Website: walmart
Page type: payment
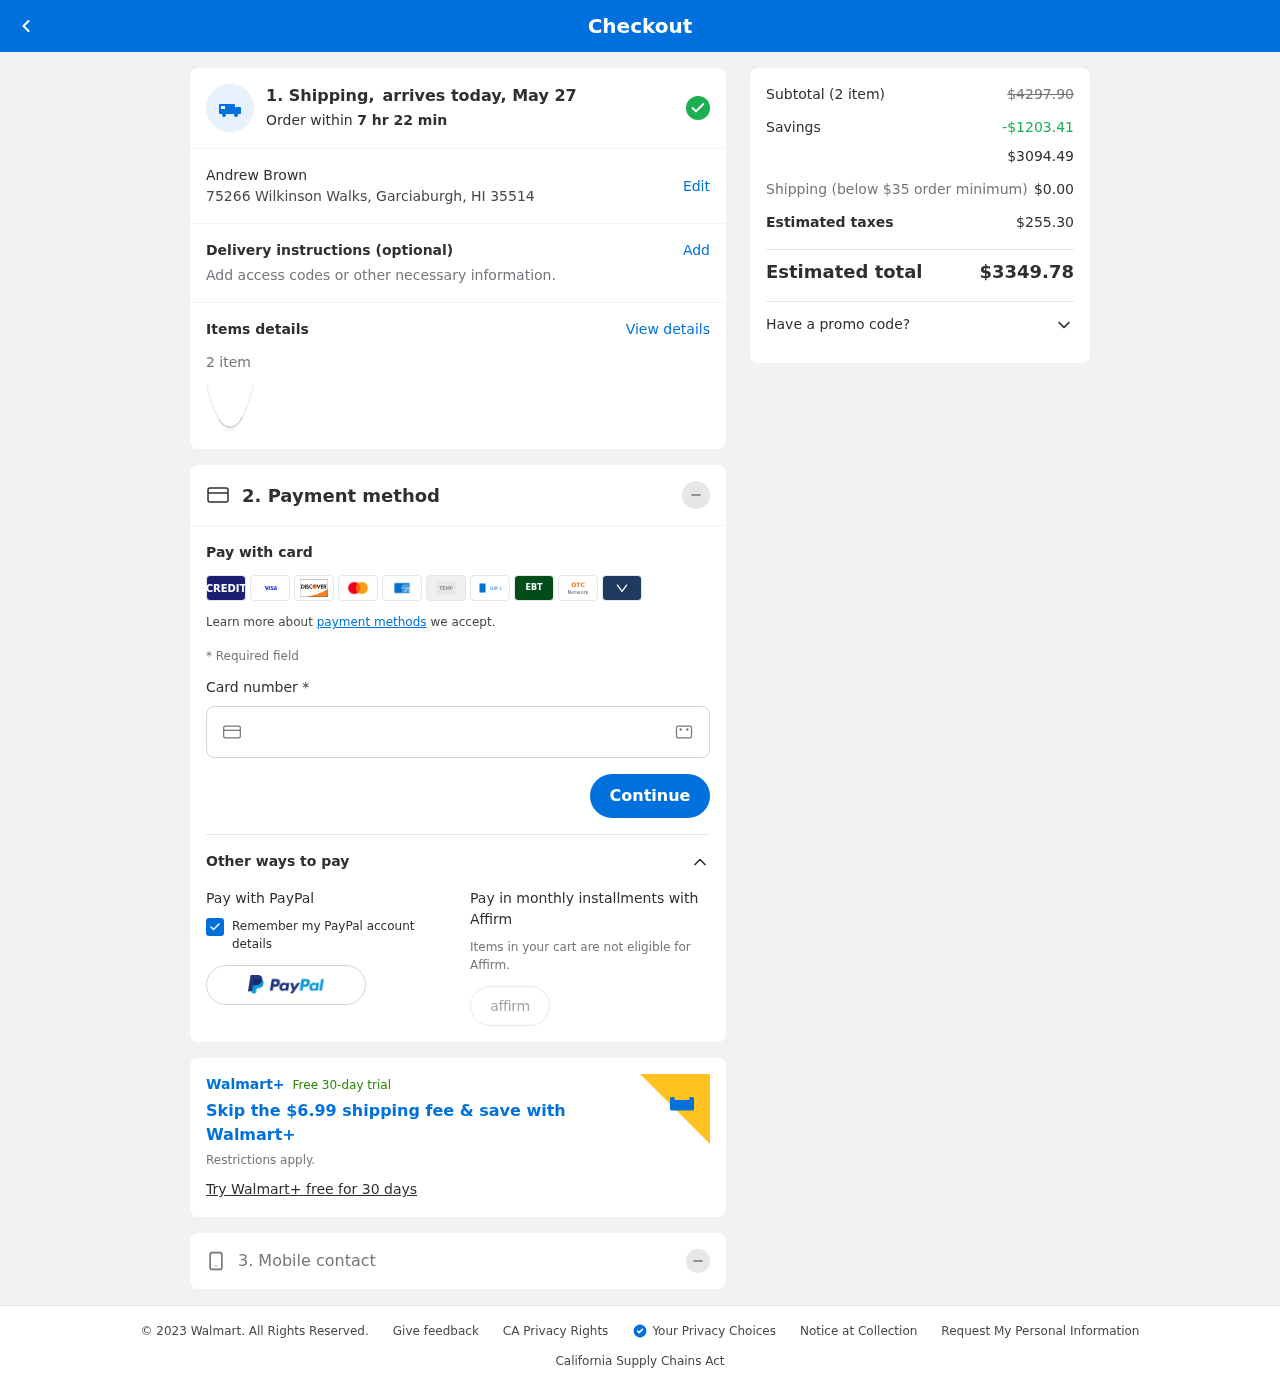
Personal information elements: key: PII_FULLNAME
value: Andrew Brown
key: PII_STREET
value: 75266 Wilkinson Walks
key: PII_CITY_STATE_ZIP
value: Garciaburgh, HI 35514
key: PII_CARD_NUMBER
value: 3400 5746 7188 412
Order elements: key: ORDER_DELIVERY_DATE
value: May 27
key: ORDER_NUM_ITEMS
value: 2
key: ORDER_SUBTOTAL_BEFORE_SAVINGS
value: $4297.90
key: ORDER_SAVINGS
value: -$1203.41
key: ORDER_SUBTOTAL
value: $3094.49
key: ORDER_SHIPPING_COST
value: $0.00
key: ORDER_TAX
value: $255.30
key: ORDER_TOTAL
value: $3349.78